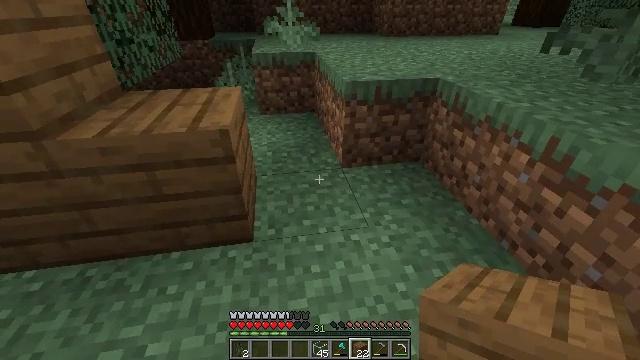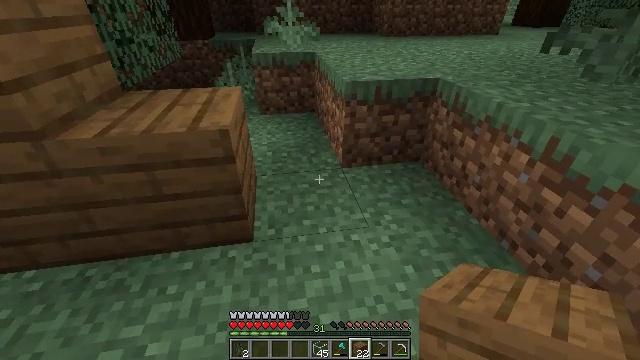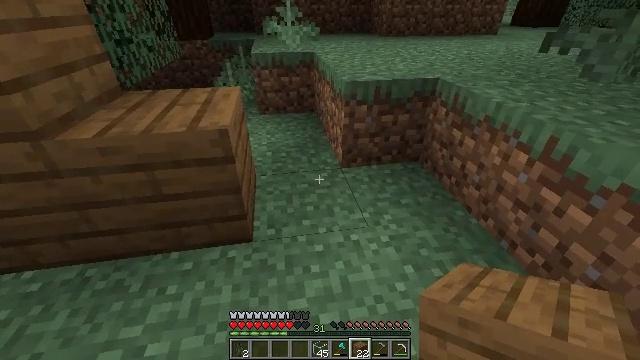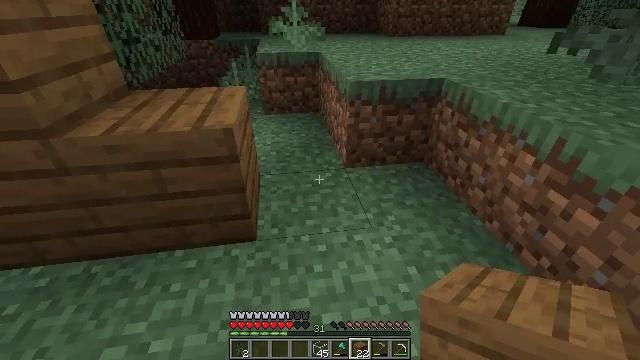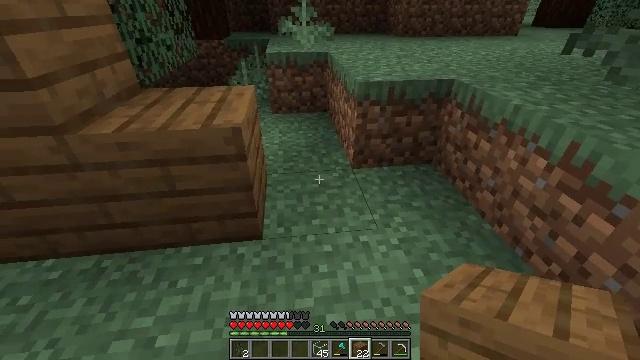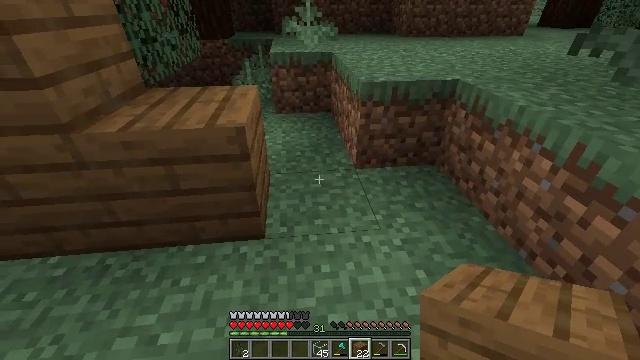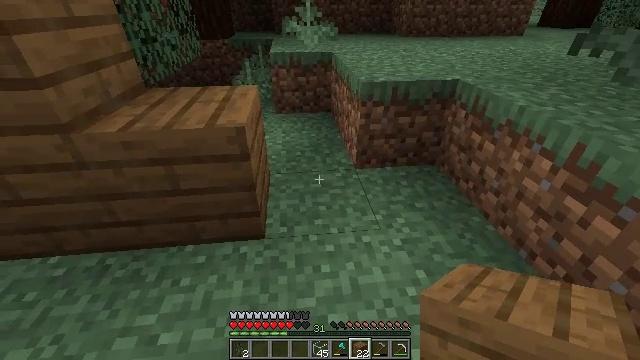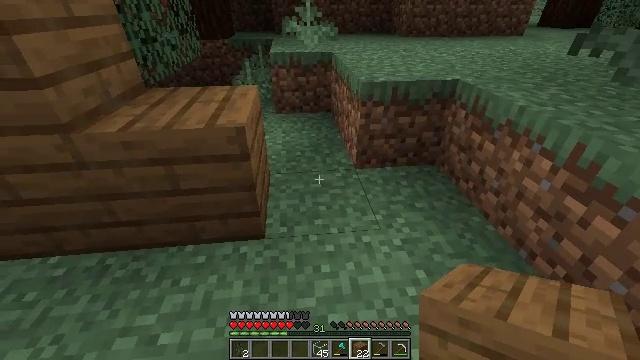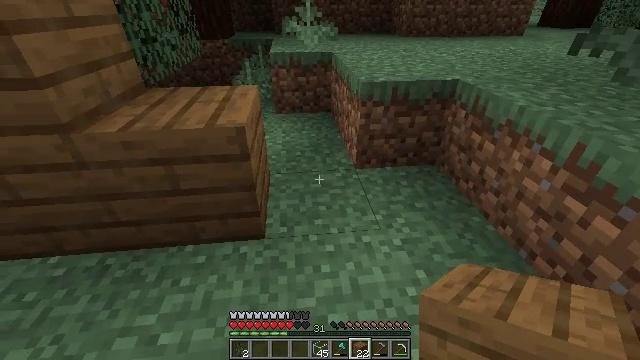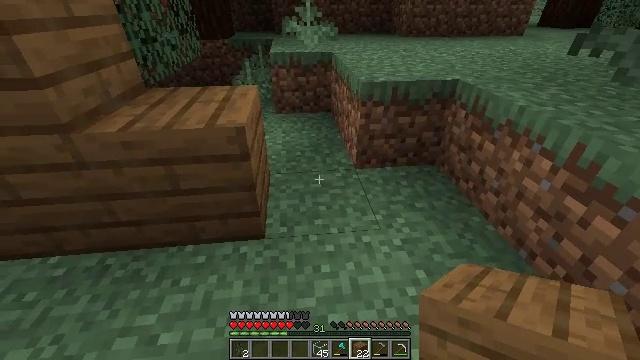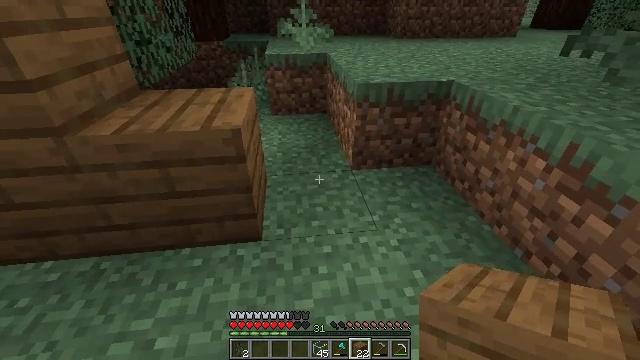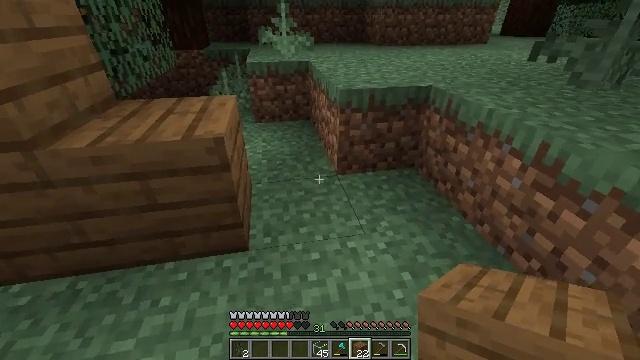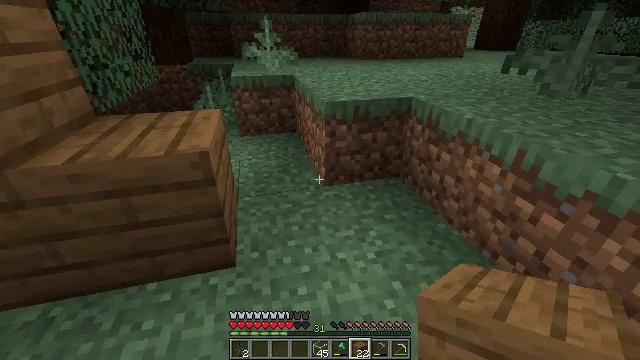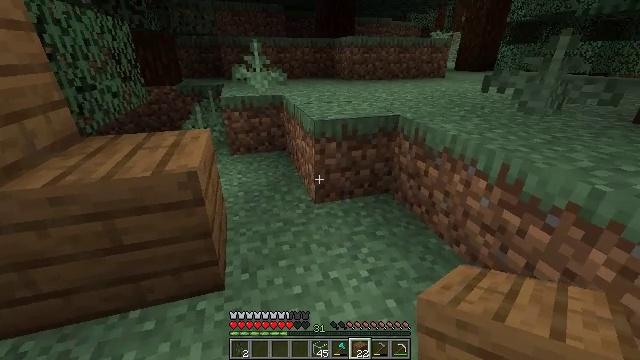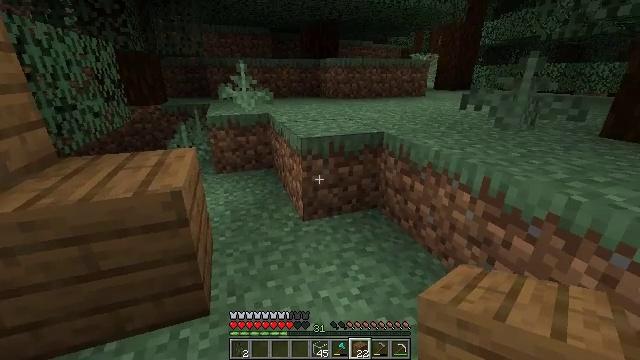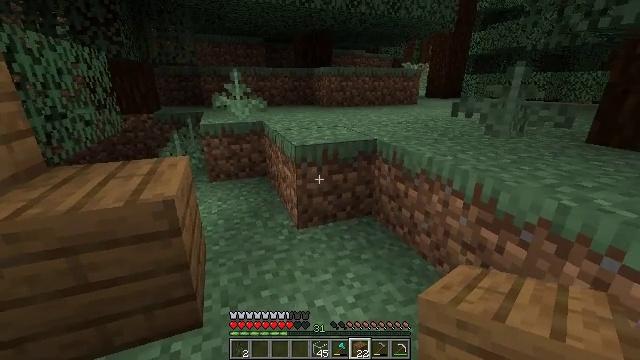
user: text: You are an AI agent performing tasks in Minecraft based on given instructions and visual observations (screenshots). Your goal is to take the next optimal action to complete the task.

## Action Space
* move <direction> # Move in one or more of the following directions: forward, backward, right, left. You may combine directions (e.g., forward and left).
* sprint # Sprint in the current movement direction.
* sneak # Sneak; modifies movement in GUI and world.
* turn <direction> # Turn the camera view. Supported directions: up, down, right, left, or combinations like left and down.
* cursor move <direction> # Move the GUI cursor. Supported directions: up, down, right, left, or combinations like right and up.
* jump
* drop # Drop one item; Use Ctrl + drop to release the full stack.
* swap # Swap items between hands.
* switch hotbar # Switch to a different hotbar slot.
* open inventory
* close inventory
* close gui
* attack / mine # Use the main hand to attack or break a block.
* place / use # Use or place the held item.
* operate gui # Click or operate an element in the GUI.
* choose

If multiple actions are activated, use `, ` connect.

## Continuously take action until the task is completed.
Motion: motion action
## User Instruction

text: Break the grass block.
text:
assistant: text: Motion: no_op
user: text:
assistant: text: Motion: no_op
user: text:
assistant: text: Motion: turn left
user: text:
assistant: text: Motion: turn left
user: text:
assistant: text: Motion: no_op
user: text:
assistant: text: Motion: no_op
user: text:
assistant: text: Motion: no_op
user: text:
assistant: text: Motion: no_op
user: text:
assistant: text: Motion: no_op
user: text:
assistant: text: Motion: no_op
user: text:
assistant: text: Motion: turn right and up
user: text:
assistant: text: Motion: turn right and up
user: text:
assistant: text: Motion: turn right and up
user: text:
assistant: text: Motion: turn right and up
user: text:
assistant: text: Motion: turn right and up
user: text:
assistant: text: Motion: no_op
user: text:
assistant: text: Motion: no_op
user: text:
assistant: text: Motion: move right, turn left and down
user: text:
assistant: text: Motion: move right, turn left and down
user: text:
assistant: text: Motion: move forward and move right, turn left
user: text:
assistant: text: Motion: move forward, turn left
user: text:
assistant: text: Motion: move forward, turn left
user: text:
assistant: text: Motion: move forward
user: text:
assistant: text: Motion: no_op
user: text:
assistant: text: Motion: no_op
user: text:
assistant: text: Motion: no_op
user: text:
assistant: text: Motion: no_op
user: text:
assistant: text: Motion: no_op
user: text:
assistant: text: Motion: no_op
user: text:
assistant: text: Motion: no_op